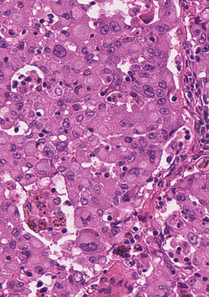
Tumor epithelial tissue: yes
Tumor-associated stroma tissue: yes
Normal tissue: no